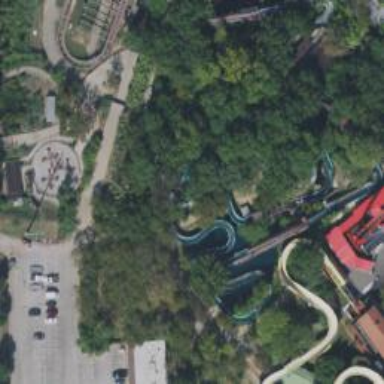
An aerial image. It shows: River rafting attraction.